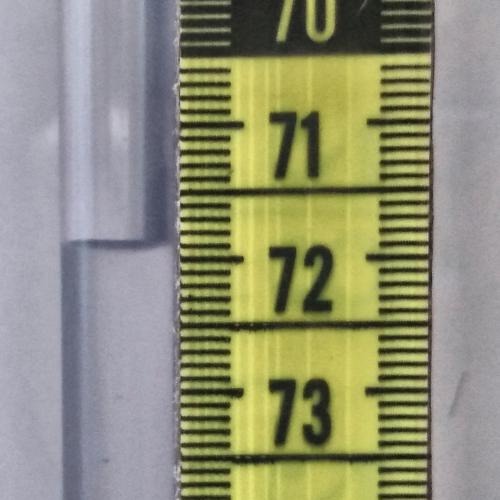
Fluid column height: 71.9 cm